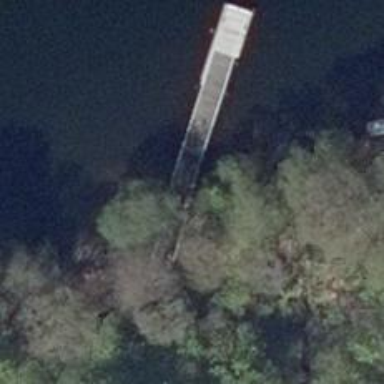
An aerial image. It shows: Man-made pier.